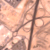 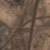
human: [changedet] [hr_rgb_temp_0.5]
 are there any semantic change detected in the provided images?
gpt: There is no difference in this area.